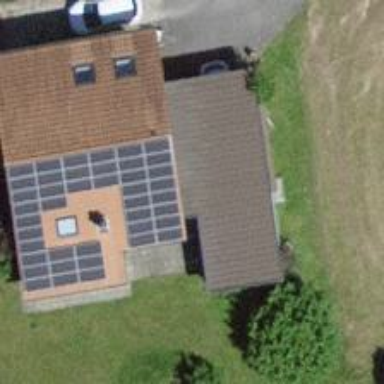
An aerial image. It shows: Solar photovoltaic panel generator.